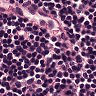
Metastatic tissue present: no